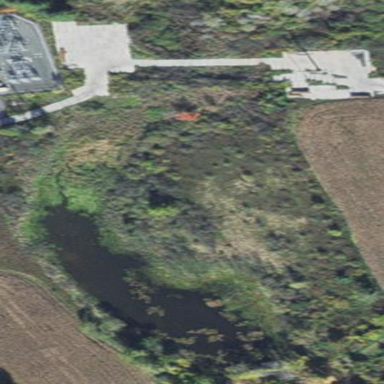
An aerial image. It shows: Marshy wetland area.